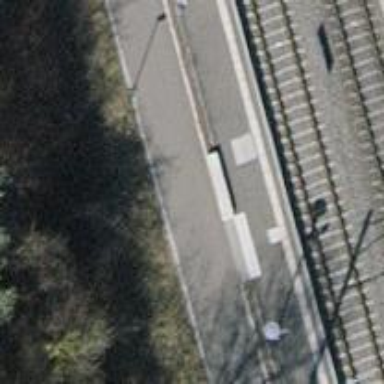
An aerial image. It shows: Footway made of paving stones.